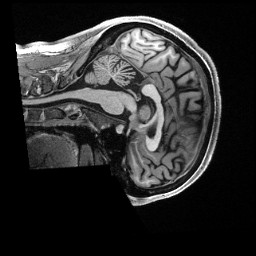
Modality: T1w
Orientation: sagittal
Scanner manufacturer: siemens
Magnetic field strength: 3 T
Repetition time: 2.5 s
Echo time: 0.00231 s